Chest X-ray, PA view. Patient: 49 years old, sex F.
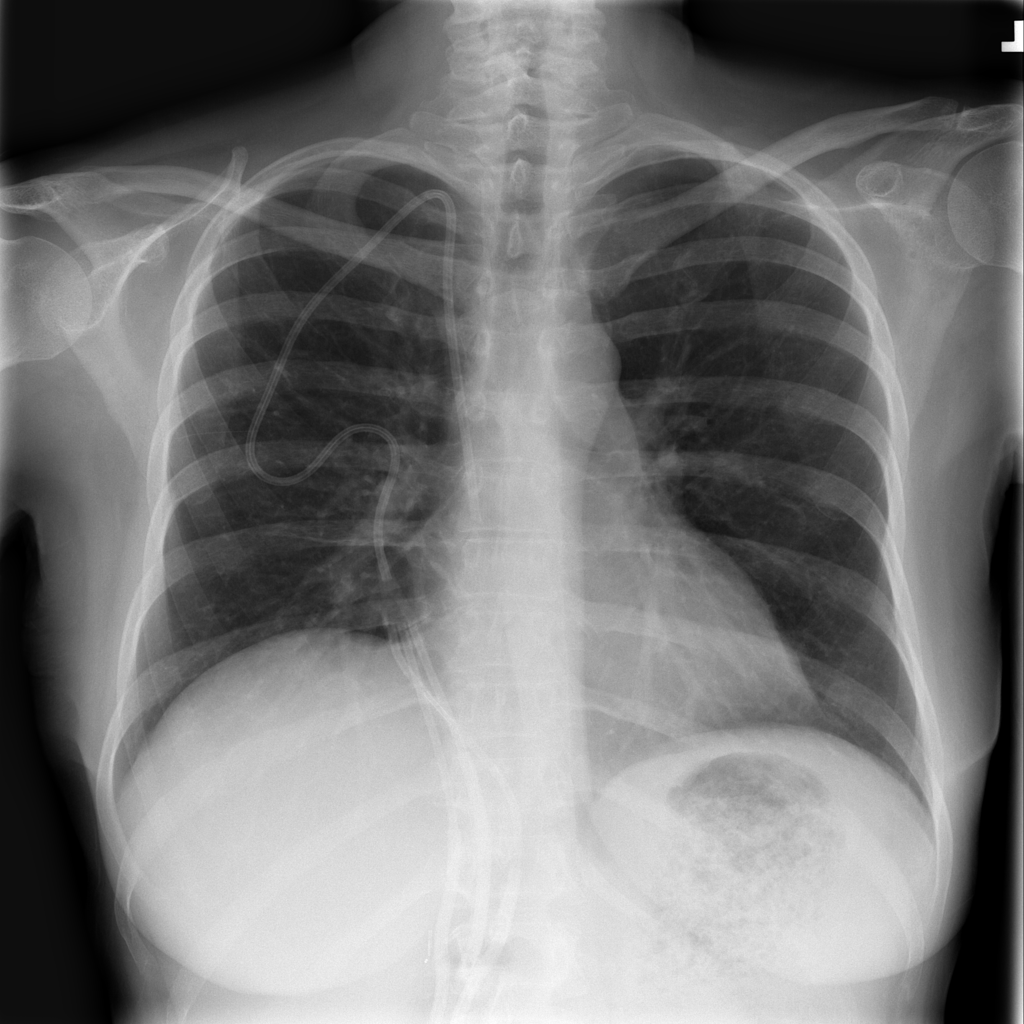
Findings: No Finding